Aerial crown-view tile of a tropical tree (Barro Colorado Island, Panama), acquired 20240813:
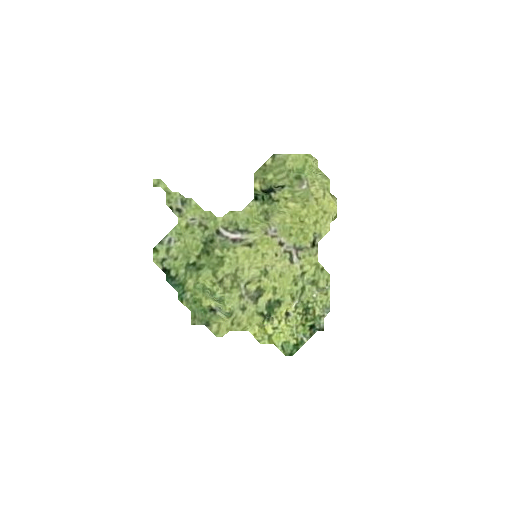
Species: Cordia alliodora
GBIF accepted scientific name: Cordia alliodora
Crown area: 35.474 m²